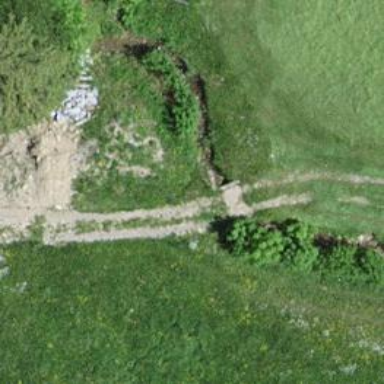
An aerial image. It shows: Track road with bridge.